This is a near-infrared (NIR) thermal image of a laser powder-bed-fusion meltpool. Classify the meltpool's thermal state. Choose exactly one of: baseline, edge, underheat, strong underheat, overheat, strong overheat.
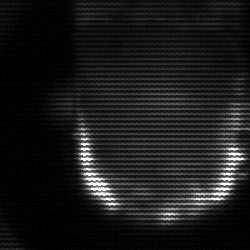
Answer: baseline